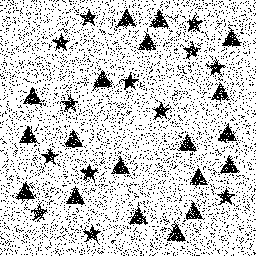
Squares: 0
Triangles: 19
Stars: 13
Total shapes: 32